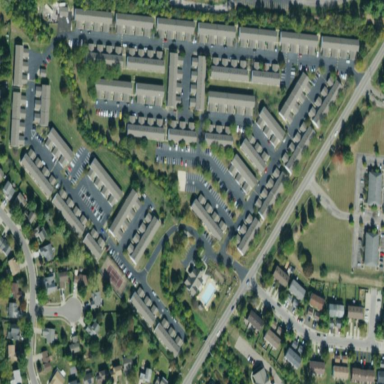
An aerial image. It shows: Residential neighbourhood.